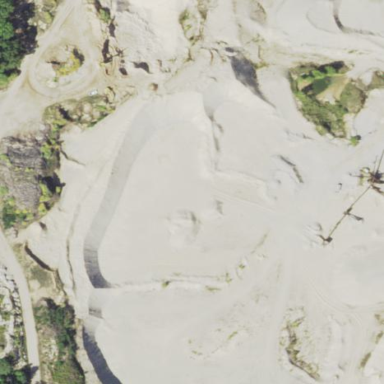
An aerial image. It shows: Quarry that is man-made.